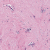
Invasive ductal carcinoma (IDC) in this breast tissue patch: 1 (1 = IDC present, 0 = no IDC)